Aerial crown-view tile of a tropical tree (Barro Colorado Island, Panama), acquired 20250915:
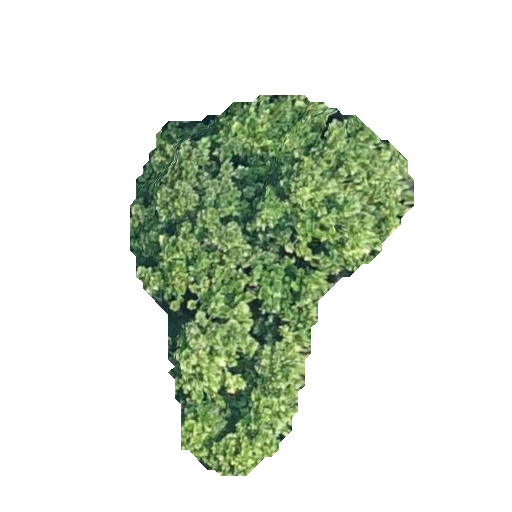
Species: Anacardium excelsum
GBIF accepted scientific name: Anacardium excelsum
Crown area: 95.206 m²